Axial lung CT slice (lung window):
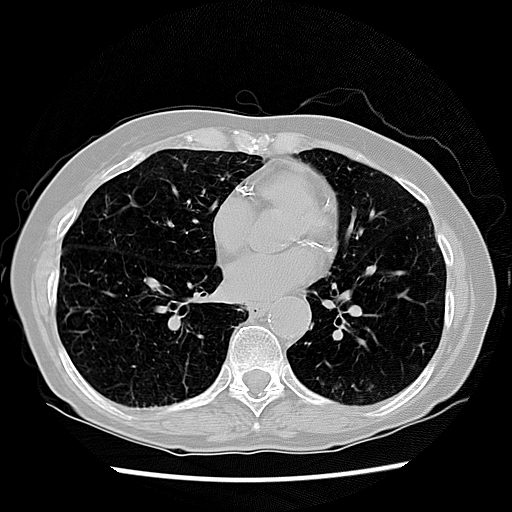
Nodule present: no